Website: lowes
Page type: review-order
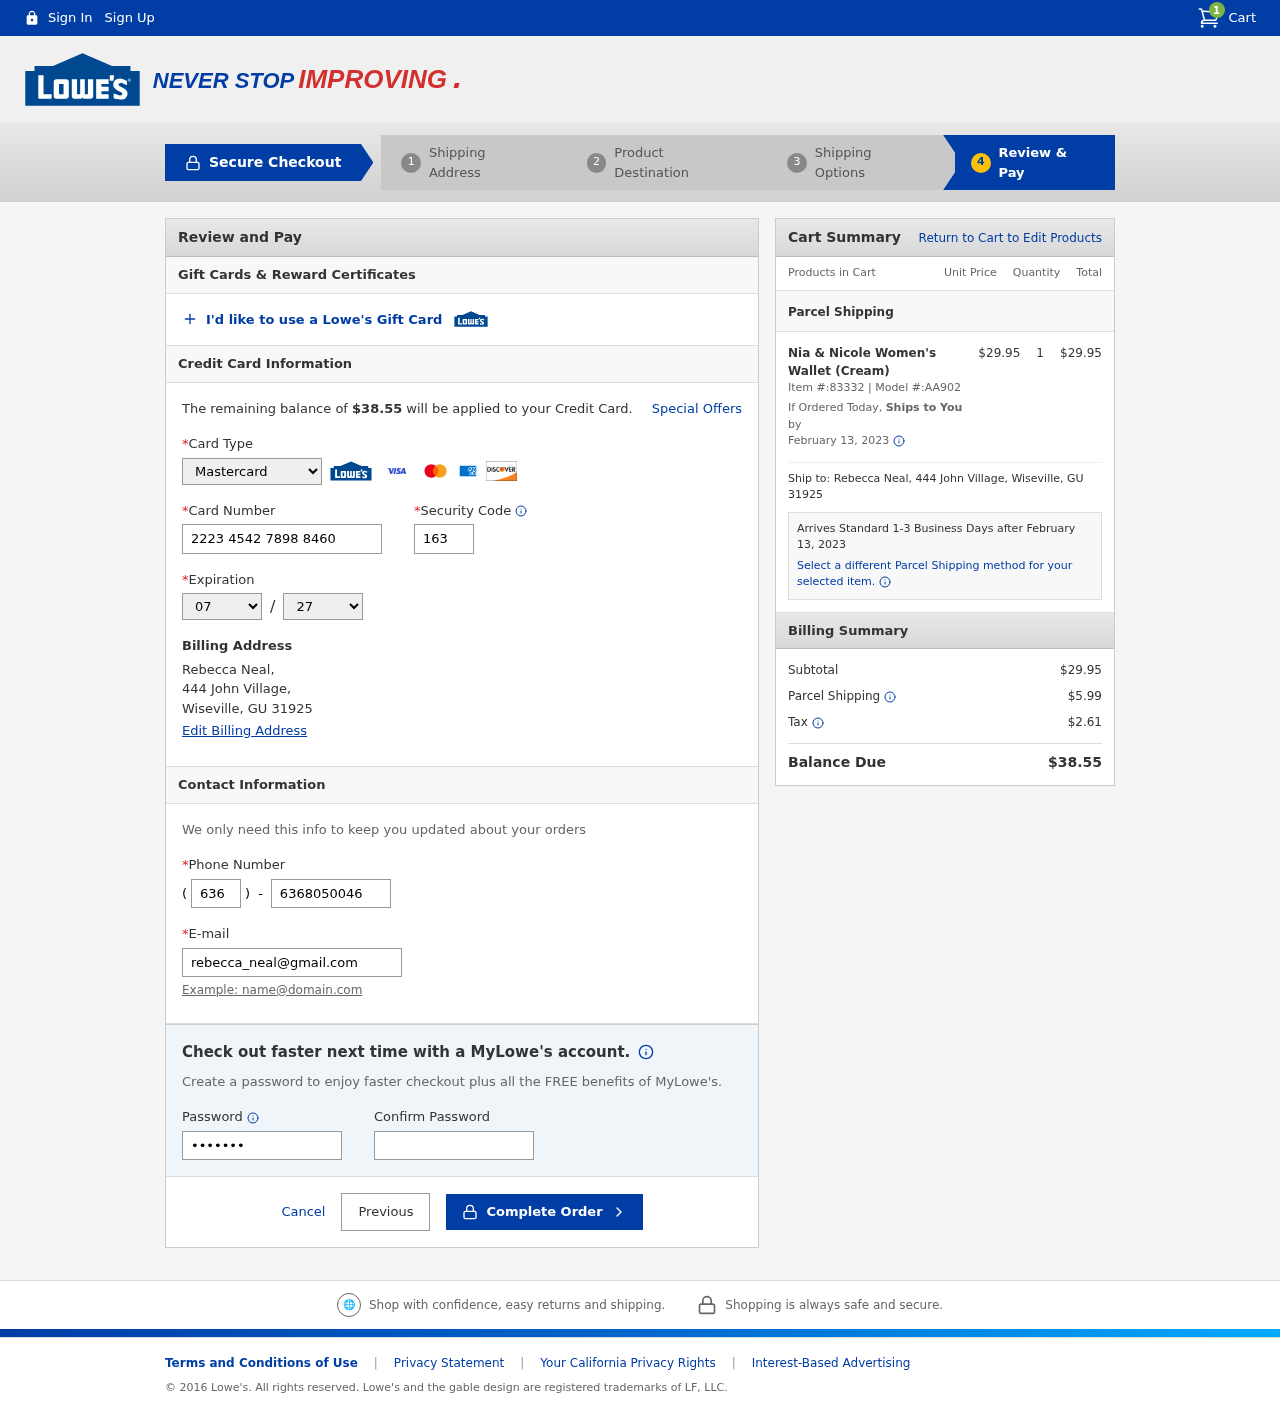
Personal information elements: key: PII_CARD_CVV
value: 163
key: PII_CARD_EXPIRY_MONTH
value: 07
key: PII_CARD_EXPIRY_YEAR
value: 27
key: PII_CARD_NUMBER
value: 2223 4542 7898 8460
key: PII_CARD_TYPE
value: Mastercard
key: PII_CITY
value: Wiseville
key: PII_EMAIL
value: rebecca_neal@gmail.com
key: PII_FULLNAME
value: Rebecca Neal,
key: PII_PHONE
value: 6368050046
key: PII_PHONE_AREA
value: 636
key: PII_POSTCODE
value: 31925
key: PII_STATE_ABBR
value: GU
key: PII_STREET
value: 444 John Village
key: PII_STREET
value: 444 John Village,
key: PII_FULLNAME2
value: Rebecca Neal
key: PII_STATE
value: GU
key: PII_POSTCODE_FULL
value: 31925
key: PII_CITY_STATE
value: Wiseville, GU
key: PII_CITY_STATE_ZIP
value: Wiseville, GU 31925
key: PII_POSTCODE_NUMERIC
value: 31925
Product elements: key: PRODUCT1_NAME
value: Nia & Nicole Women's Wallet (Cream)
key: PRODUCT1_PRICE
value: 29.95
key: PRODUCT1_QUANTITY
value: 1
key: PRODUCT1_ITEM_NUMBER
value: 83332
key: PRODUCT1_MODEL_NUMBER
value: AA902
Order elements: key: ORDER_NUM_ITEMS
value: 1
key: ORDER_TOTAL
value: $38.55
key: ORDER_SHIPPING_DATE
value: February 13, 2023
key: ORDER_SUBTOTAL
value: $29.95
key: ORDER_SHIPPING_DATE2
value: February 13, 2023
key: ORDER_SUBTOTAL2
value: $29.95
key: ORDER_SHIPPING_COST
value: $5.99
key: ORDER_TAX
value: $2.61